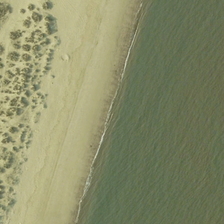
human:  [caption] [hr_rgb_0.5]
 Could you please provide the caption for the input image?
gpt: a lot of plants are planted on the beach .

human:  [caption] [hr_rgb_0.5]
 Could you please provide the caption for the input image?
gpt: in front of the beach is a vast ocean .

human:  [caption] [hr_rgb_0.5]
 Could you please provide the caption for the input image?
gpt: a lot of plants are planted on the beach .

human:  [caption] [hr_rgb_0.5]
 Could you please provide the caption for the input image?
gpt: in front of the beach is a vast ocean .

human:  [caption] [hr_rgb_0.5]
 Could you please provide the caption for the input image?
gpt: a lot of plants are planted on the beach .